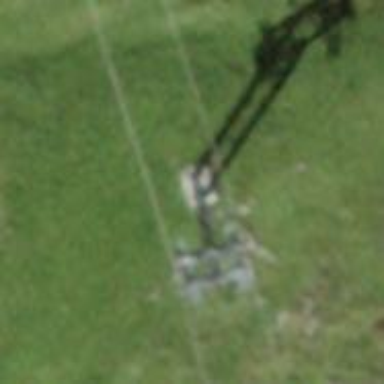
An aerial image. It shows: Cable car.